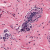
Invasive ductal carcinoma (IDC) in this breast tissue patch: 0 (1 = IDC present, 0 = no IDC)